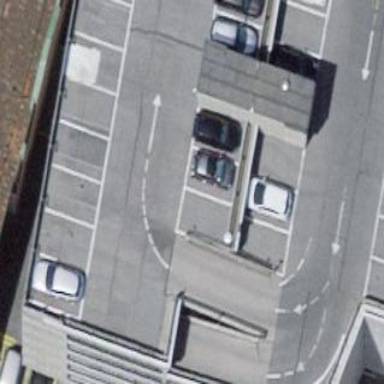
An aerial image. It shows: Multi-storey parking building.